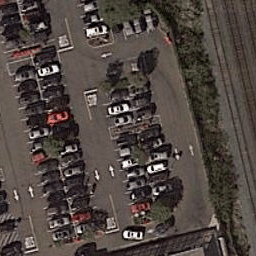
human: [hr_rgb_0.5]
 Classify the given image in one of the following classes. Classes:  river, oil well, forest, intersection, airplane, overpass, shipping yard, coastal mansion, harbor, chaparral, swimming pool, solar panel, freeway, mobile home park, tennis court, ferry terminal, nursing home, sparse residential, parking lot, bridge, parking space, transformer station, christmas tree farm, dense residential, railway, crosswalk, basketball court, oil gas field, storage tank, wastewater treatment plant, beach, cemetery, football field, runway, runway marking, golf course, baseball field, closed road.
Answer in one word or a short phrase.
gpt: parking lot